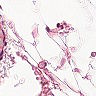
Metastatic tissue present: no